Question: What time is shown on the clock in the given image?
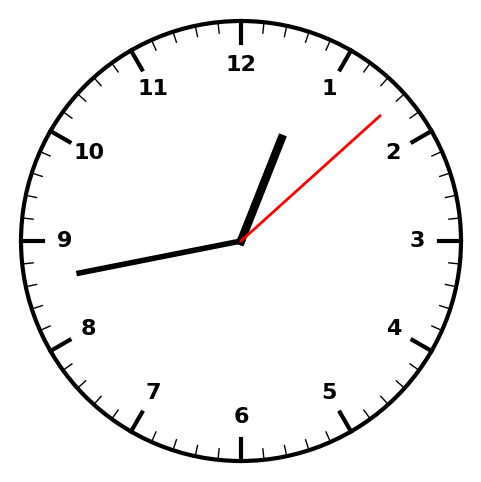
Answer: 12:43:08